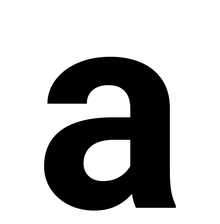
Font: Roboto_Bold